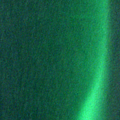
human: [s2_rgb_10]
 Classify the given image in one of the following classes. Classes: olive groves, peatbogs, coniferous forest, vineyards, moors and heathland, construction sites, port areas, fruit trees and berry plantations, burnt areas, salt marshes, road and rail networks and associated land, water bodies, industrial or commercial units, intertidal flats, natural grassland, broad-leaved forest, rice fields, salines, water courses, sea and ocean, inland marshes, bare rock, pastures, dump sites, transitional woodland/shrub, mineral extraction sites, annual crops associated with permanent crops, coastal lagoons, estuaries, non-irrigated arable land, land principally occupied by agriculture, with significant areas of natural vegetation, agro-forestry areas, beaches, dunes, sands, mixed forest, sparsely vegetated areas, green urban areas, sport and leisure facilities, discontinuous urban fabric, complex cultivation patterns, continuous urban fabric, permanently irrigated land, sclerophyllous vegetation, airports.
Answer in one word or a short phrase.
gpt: sea and ocean